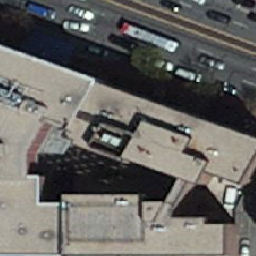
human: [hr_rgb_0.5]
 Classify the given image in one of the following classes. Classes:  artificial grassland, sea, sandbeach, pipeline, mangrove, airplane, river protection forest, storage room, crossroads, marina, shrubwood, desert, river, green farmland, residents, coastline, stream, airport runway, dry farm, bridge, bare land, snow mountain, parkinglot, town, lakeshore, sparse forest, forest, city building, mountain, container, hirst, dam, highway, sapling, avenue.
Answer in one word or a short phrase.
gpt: city building